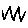
Label: zigzag